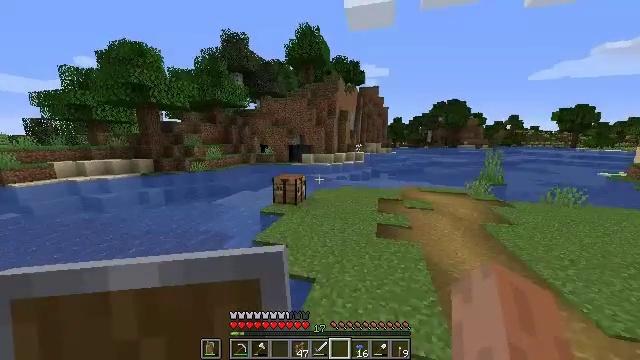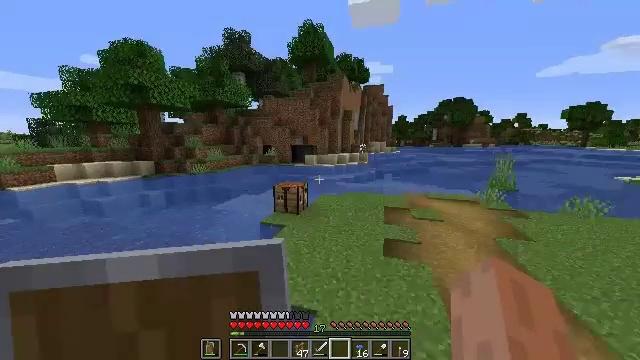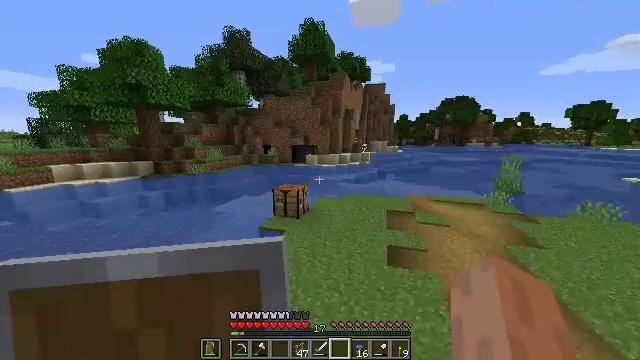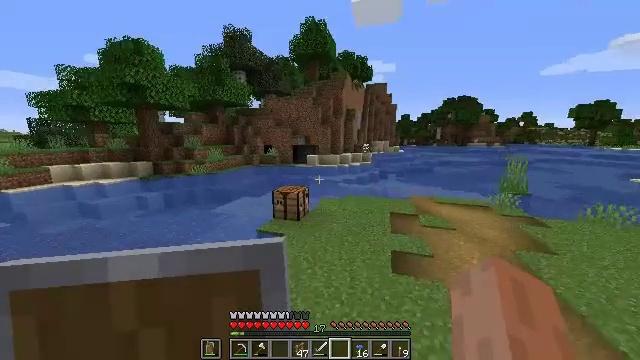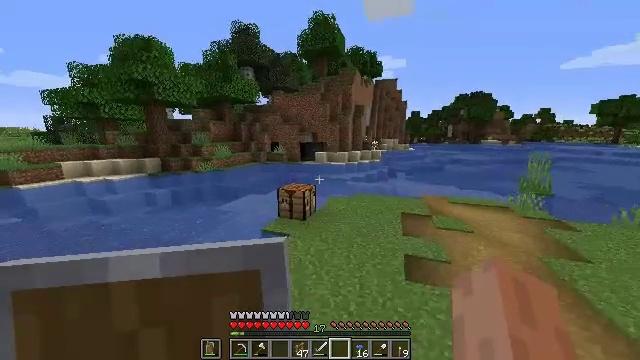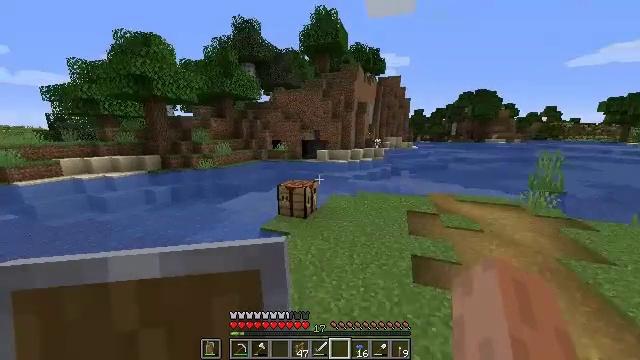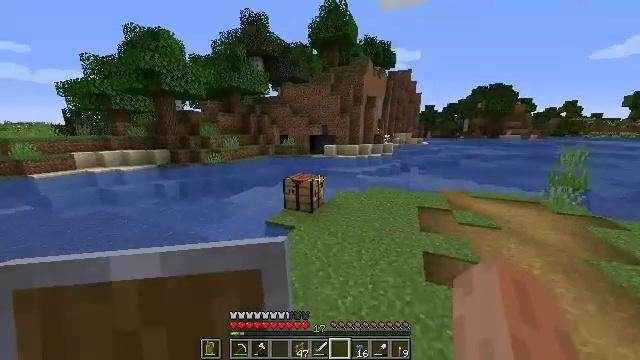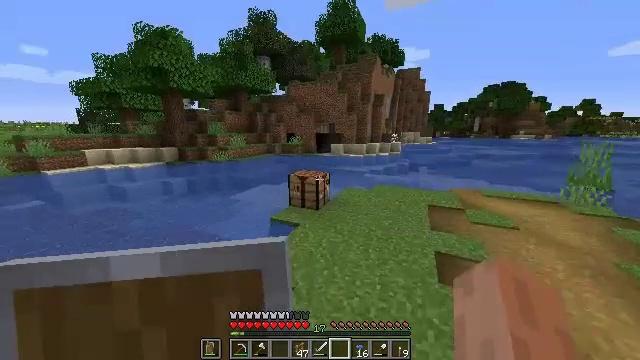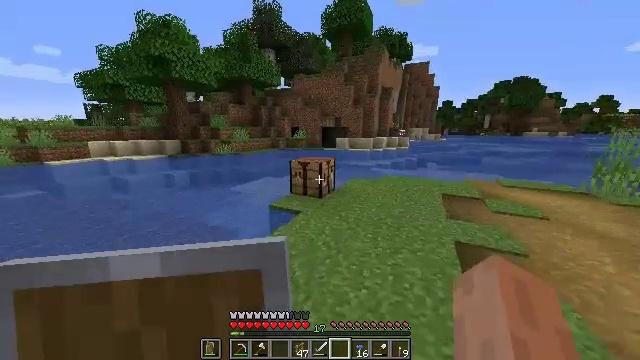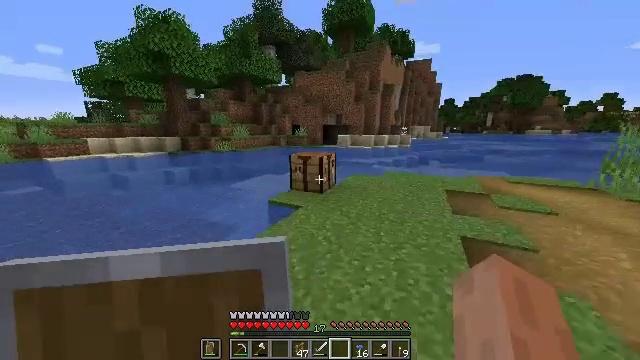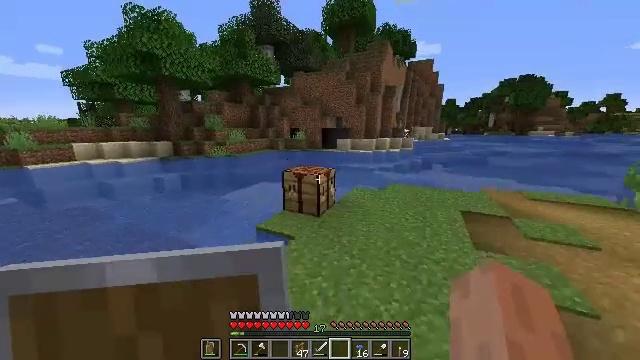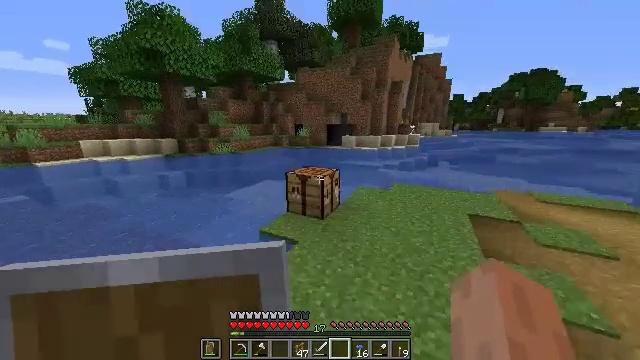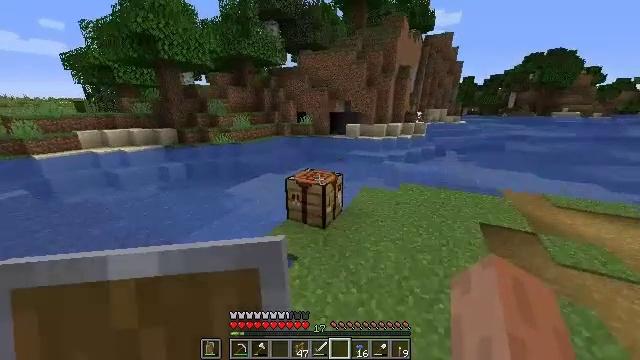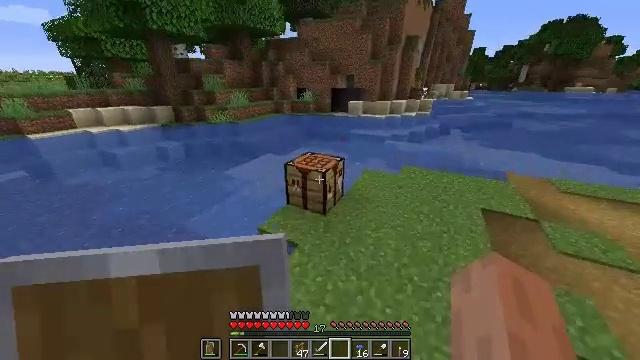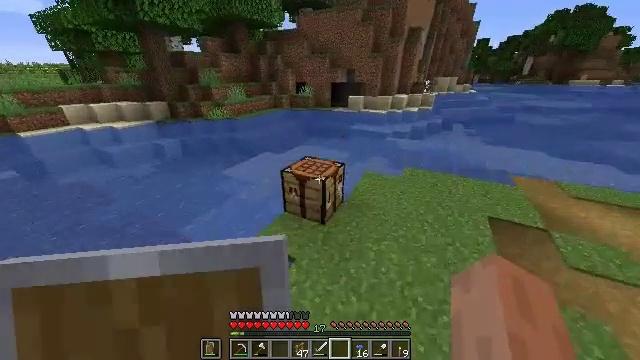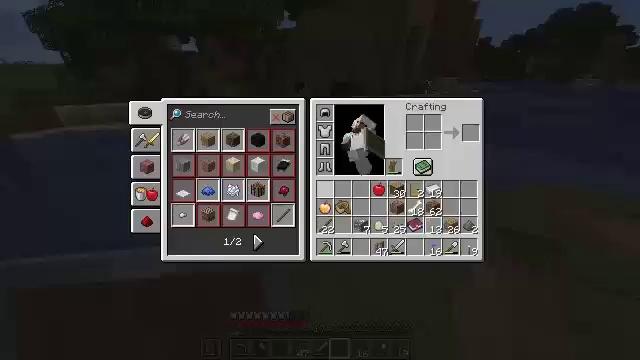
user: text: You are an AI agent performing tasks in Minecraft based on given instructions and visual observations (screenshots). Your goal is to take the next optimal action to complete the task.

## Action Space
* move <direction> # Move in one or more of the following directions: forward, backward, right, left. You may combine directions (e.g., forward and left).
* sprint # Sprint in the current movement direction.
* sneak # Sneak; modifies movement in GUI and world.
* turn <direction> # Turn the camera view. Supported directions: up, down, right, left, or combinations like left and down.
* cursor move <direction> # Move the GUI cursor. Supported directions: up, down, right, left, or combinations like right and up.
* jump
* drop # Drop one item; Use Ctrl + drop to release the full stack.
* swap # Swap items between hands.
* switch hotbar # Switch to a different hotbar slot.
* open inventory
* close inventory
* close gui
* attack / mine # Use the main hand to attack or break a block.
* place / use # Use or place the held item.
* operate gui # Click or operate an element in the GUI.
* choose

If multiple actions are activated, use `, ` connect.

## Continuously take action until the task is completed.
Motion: motion action
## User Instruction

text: Utilize the crafting table to create an iron hoe.
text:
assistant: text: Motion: move forward, jump
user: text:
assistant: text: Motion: move forward, jump
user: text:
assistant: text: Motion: move forward
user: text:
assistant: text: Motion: move forward, turn left
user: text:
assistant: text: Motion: move forward
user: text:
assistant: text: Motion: move forward, turn left
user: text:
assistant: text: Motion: move forward, turn left
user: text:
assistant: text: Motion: move forward, turn left, jump
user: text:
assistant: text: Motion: move forward, jump
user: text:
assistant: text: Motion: move forward, jump
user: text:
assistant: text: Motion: move forward, turn left and down, jump
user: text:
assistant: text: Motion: move forward, turn down, jump
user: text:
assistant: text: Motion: move forward, turn down
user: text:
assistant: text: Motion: turn down
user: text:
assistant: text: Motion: open inventory
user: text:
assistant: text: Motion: open inventory
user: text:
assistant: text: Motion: no_op
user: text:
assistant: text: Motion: cursor move right and up
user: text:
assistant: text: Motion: cursor move right and up
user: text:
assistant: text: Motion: cursor move right and up
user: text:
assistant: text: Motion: no_op
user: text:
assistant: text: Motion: no_op
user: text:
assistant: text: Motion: no_op
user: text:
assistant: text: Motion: no_op
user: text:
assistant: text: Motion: no_op
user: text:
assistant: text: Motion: no_op
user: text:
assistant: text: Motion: no_op
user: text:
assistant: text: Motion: no_op
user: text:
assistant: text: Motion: close inventory
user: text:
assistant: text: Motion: move forward, close inventory